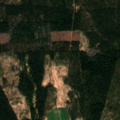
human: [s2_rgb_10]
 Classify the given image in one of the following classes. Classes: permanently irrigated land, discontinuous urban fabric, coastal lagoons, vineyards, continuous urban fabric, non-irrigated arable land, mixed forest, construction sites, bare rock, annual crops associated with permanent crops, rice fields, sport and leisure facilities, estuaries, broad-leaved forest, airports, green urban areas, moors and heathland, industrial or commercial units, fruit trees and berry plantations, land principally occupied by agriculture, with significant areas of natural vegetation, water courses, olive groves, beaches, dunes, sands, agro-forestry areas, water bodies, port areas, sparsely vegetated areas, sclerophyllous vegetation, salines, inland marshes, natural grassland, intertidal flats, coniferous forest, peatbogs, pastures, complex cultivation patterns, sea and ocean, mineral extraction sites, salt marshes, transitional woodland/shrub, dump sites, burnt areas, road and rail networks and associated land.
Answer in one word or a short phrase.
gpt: non-irrigated arable land, coniferous forest, mixed forest